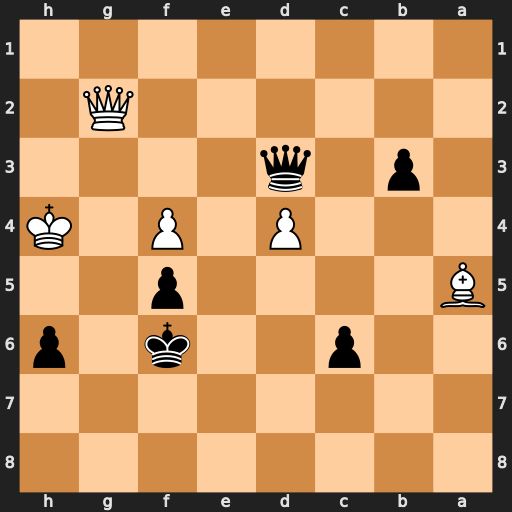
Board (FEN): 8/8/2p2k1p/B4p2/3P1P1K/1p1q4/6Q1/8
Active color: b
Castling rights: -
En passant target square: -
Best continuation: Qe4 Qxe4 fxe4 Bc3 Kf5 Kg3 h5